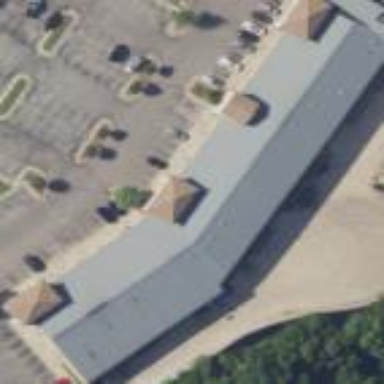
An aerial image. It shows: Retail building.